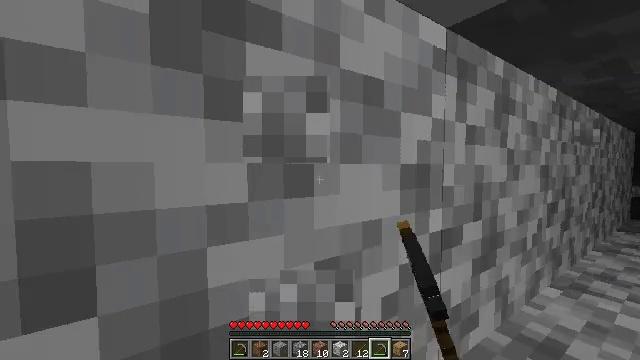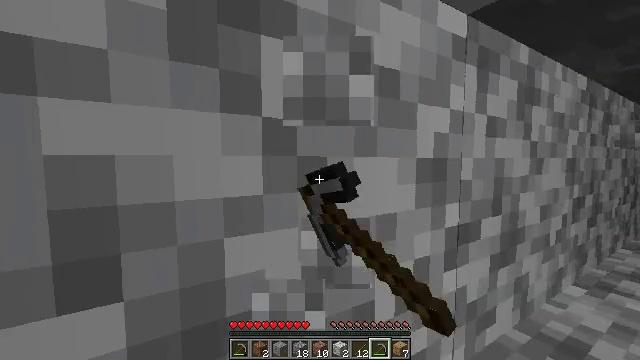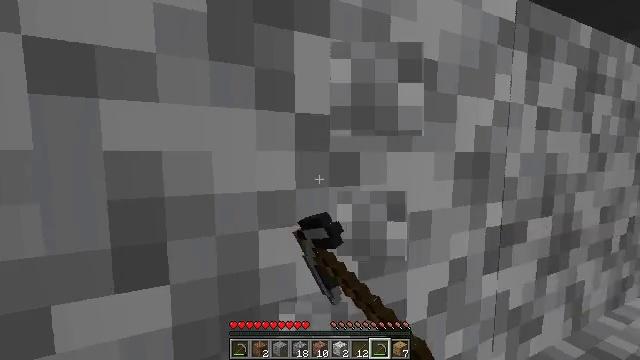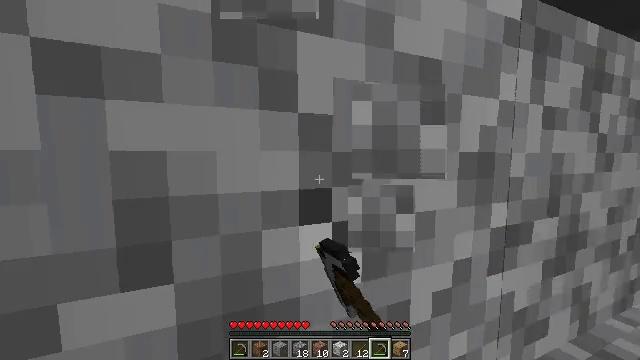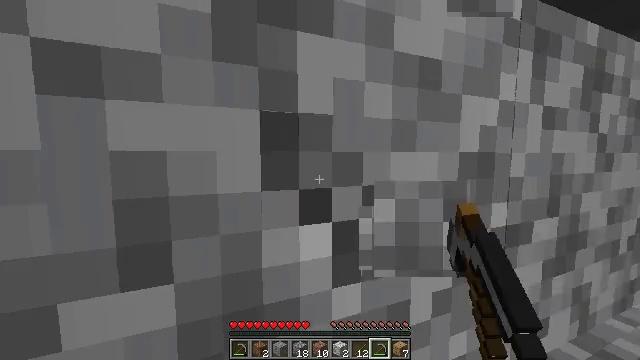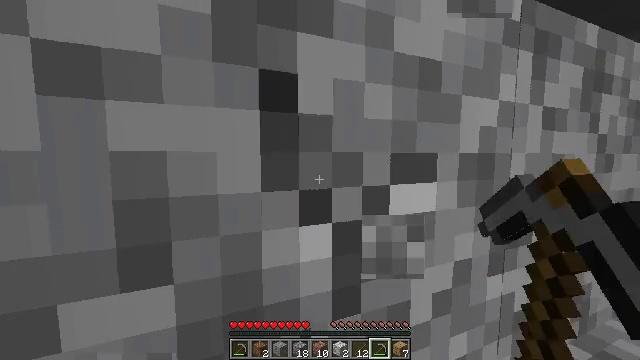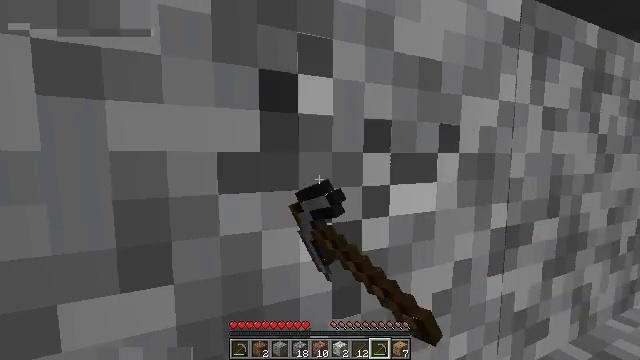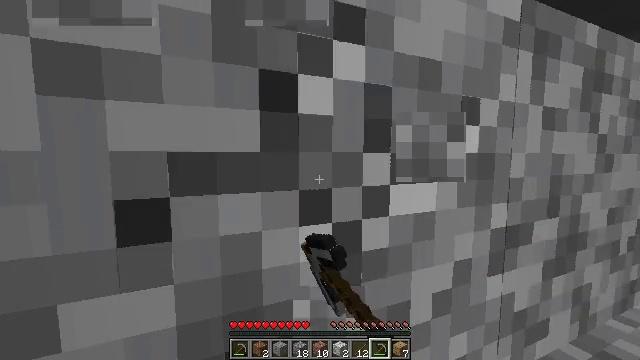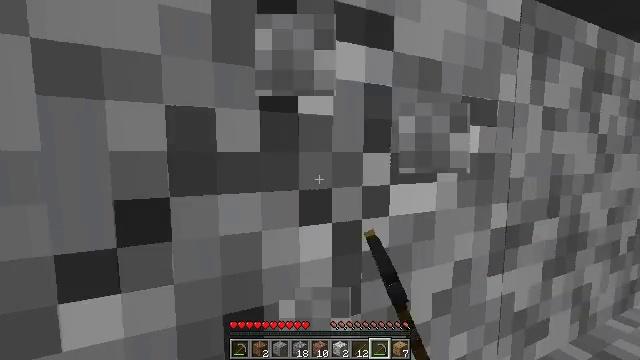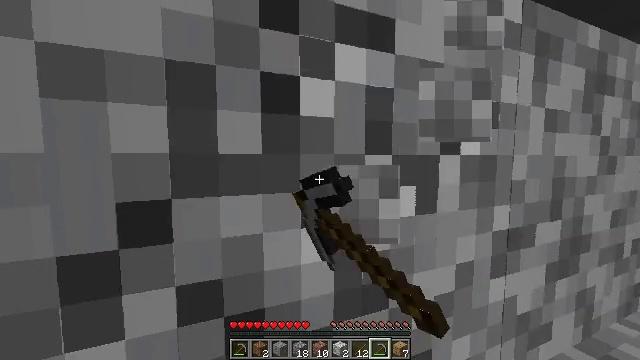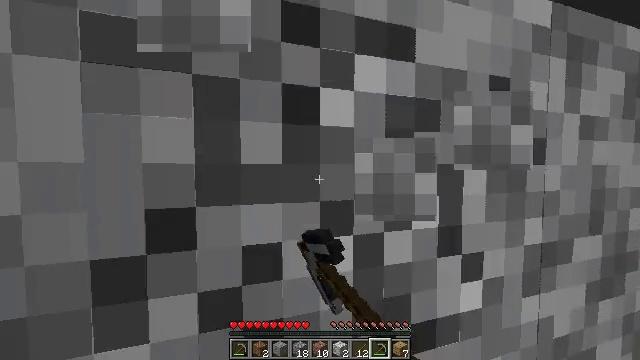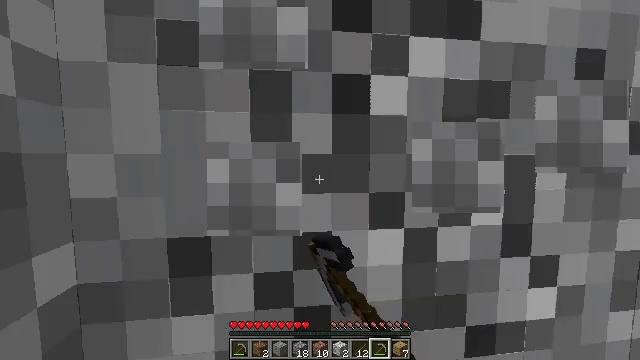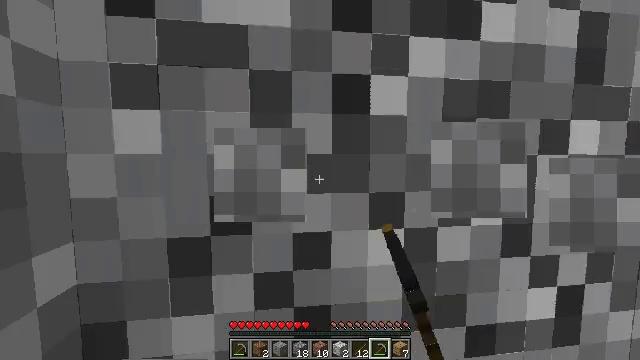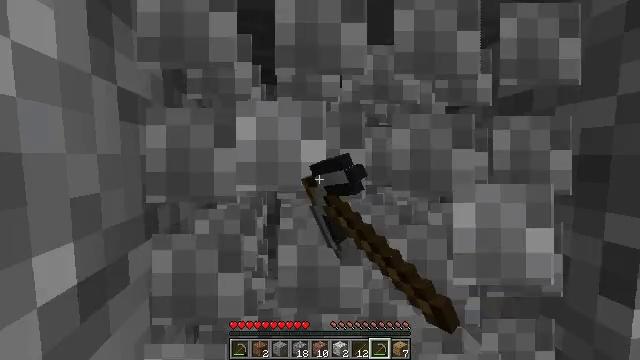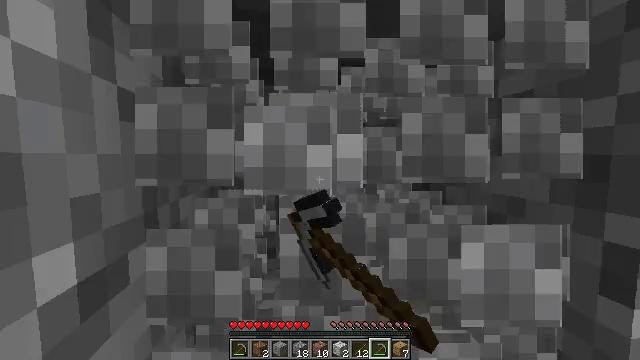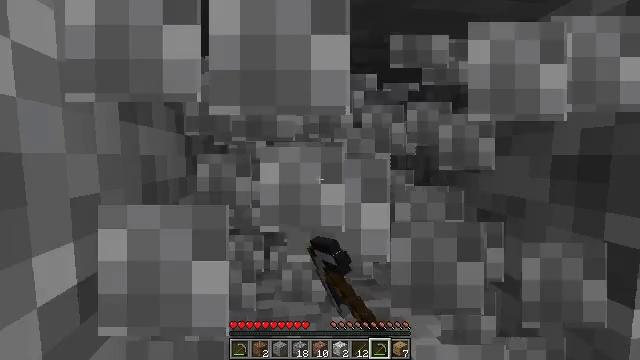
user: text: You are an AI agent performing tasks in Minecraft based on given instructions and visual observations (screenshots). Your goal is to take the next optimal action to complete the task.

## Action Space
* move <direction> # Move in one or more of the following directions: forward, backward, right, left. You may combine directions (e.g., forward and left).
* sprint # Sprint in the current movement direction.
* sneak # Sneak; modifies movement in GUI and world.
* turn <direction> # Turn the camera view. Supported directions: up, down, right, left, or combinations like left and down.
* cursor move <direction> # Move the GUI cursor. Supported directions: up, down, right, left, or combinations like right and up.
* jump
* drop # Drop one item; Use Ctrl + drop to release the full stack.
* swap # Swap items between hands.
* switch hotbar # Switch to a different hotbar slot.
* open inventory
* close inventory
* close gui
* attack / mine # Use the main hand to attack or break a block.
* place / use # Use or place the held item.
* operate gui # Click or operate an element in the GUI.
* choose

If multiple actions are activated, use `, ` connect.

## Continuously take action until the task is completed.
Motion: motion action
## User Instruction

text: Collect diorite
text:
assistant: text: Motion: turn left and down, attack / mine
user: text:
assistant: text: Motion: turn left and down, attack / mine
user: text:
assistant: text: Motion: attack / mine
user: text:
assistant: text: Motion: attack / mine
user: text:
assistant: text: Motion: attack / mine
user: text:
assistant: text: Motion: attack / mine
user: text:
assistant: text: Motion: attack / mine
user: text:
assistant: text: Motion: attack / mine
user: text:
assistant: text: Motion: attack / mine
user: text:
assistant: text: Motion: turn left and up, attack / mine
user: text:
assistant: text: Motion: turn left and down, attack / mine
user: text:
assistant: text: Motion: attack / mine
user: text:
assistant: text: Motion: attack / mine
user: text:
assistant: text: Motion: attack / mine
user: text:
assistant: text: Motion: attack / mine
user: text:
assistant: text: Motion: attack / mine
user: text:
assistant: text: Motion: attack / mine
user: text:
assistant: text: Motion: turn up, attack / mine
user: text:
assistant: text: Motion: attack / mine
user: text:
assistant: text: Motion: attack / mine
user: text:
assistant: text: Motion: attack / mine
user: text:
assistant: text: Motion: attack / mine
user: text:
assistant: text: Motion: attack / mine
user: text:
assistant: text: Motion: attack / mine
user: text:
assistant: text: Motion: attack / mine
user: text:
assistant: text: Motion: attack / mine
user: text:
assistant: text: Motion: attack / mine
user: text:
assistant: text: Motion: attack / mine
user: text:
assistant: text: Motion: attack / mine
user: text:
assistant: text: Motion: attack / mine